Field crop: tomato
Growth stage: 2
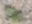
Species: solanum